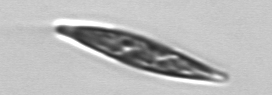
Label: Pleurosigma